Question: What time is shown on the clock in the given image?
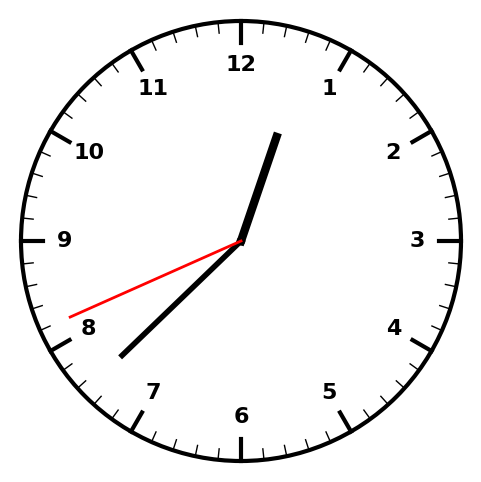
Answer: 12:37:41